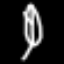
Label: leaf